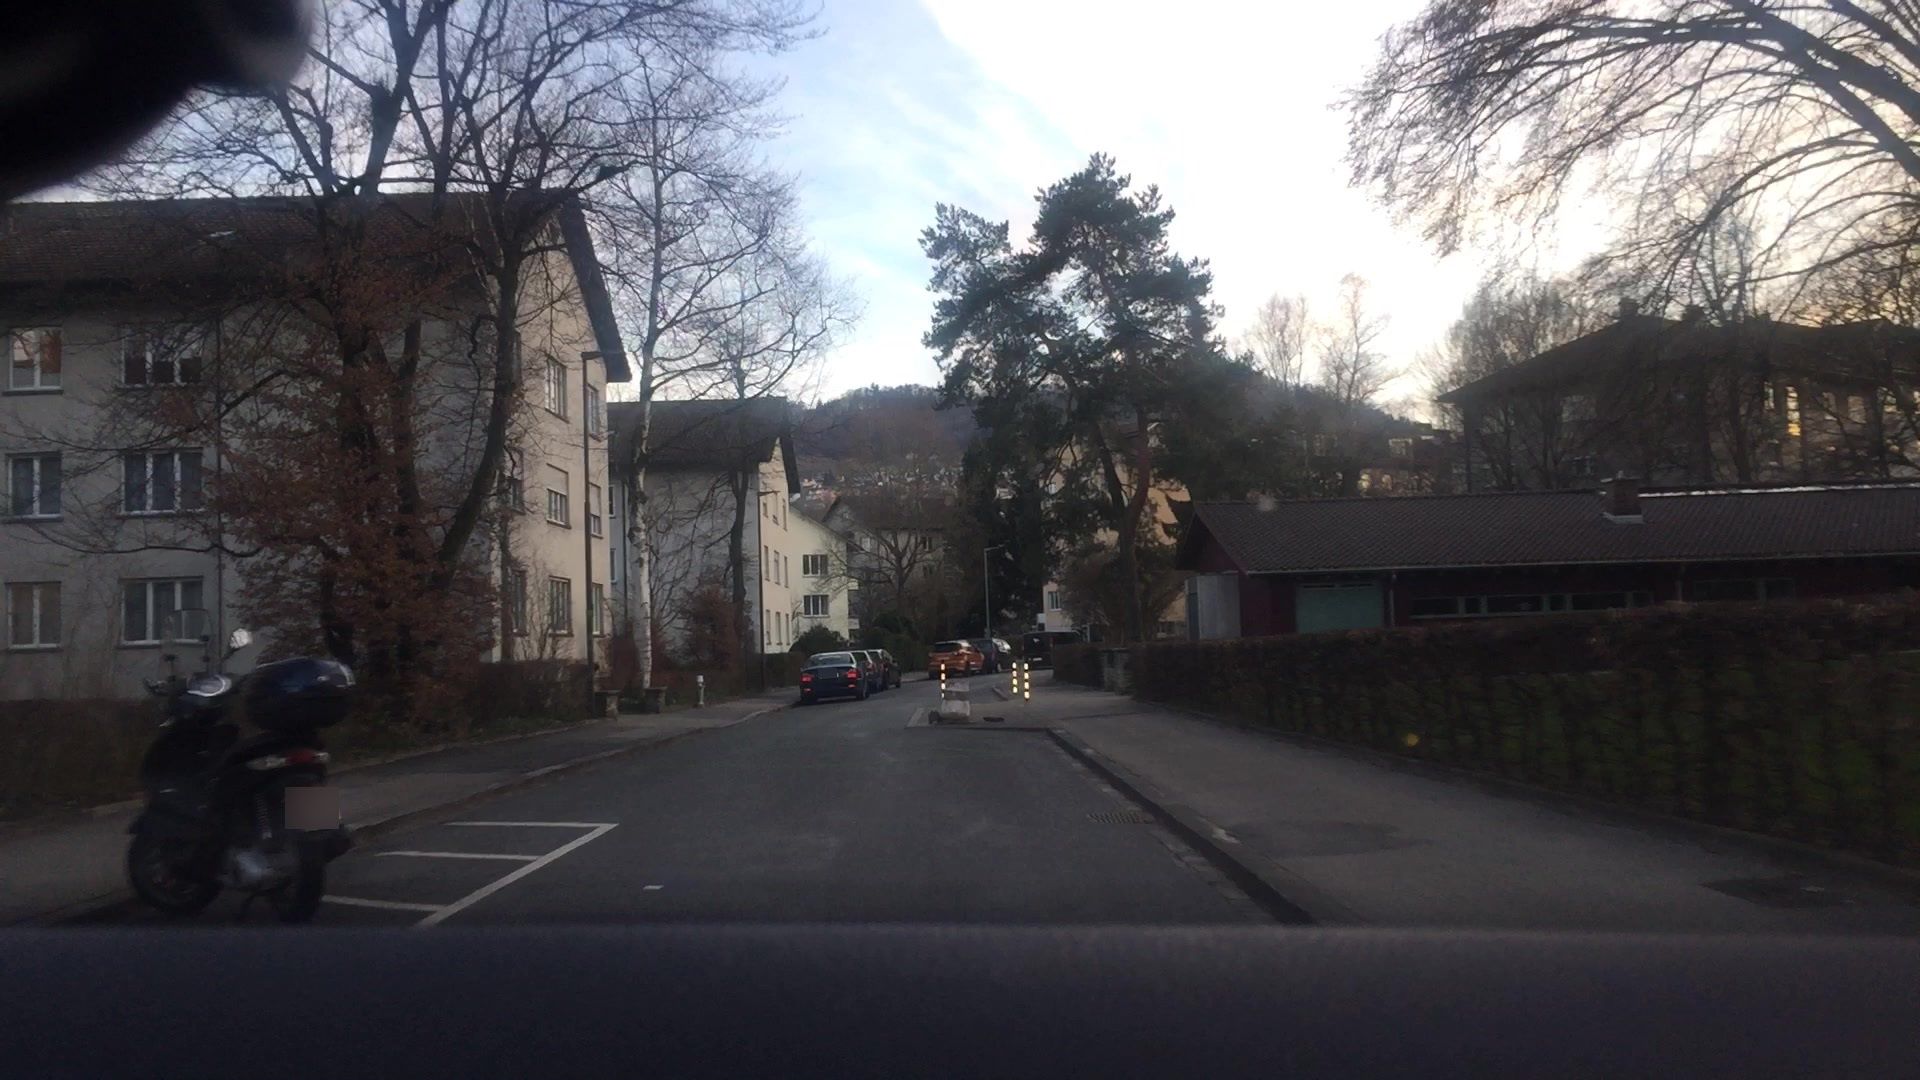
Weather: cloudy
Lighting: day
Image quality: slightly poor
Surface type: driving surface
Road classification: residential, living_street
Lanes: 1
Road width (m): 2
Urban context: urban centre
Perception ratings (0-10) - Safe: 6.23, Lively: 6.77, Beautiful: 9.19, Boring: 5.86, Depressing: 2.01, Wealthy: 6.57